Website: bh-photo
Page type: address-validator
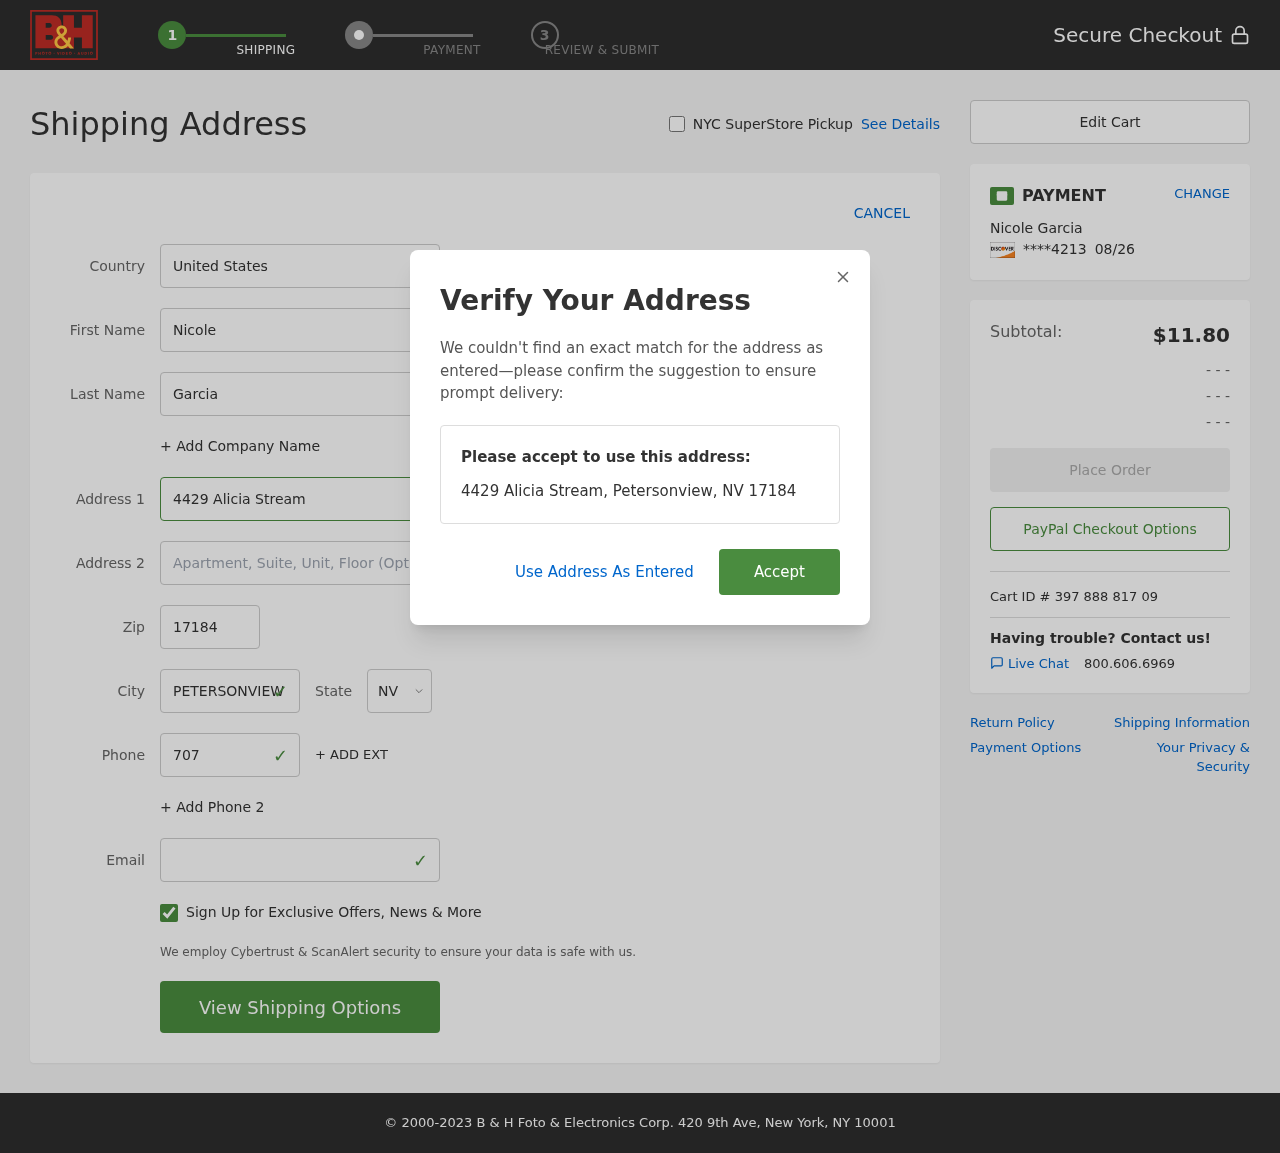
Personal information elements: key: PII_CARD_EXPIRY
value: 08/26
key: PII_CARD_LAST4
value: ****4213
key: PII_CITY
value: Petersonview
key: PII_COUNTRY
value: United States
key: PII_EMAIL
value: nicolegarcia@gmail.com
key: PII_FIRSTNAME
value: Nicole
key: PII_FULLNAME
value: Nicole Garcia
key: PII_LASTNAME
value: Garcia
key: PII_PHONE
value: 7073523462
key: PII_POSTCODE
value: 17184
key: PII_STATE_ABBR
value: NV
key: PII_STREET
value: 4429 Alicia Stream
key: PII_CITY_STATE_ZIP
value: Petersonview, NV 17184
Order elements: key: ORDER_SUBTOTAL
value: $11.80
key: ORDER_ID
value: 397 888 817 09